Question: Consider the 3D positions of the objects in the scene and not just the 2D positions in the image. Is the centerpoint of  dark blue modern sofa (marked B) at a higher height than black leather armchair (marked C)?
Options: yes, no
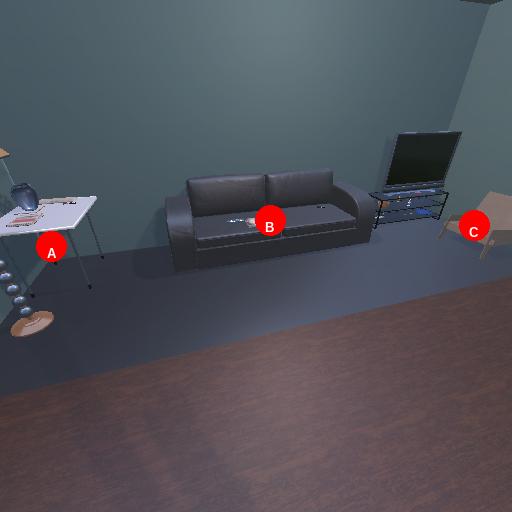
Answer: yes